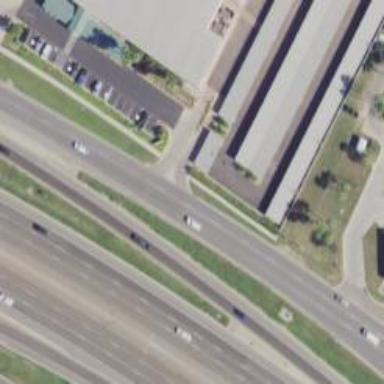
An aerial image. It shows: Secondary road with frontage road.